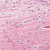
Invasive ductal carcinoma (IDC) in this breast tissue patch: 0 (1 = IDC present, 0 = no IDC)